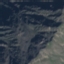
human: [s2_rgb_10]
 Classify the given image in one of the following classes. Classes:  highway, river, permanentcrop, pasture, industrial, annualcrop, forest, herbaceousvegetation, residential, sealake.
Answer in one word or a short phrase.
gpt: HerbaceousVegetation